Field crop: maize
Growth stage: 2
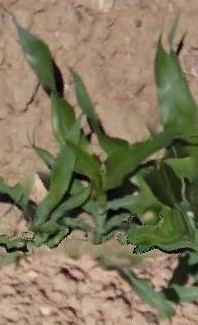
Species: maize